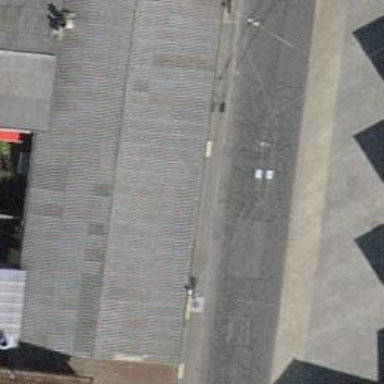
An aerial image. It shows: Driveway with trolley wires.